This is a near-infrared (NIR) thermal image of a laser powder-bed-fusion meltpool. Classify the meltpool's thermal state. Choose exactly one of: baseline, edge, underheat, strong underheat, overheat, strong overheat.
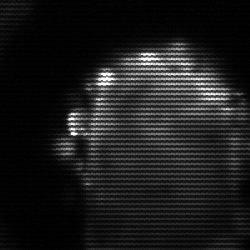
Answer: baseline